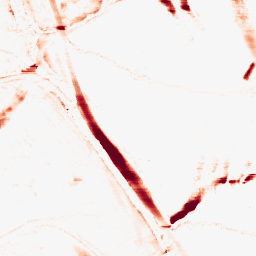
Category: morphological
Decomposition family: morphological_rect
Decomposition parameters: operation: opening
width: 20
height: 5
Upsampling method: sinc_hamming
Upsampling parameters: scale: 2
kernel_size: 16
Upsampling scale: 2